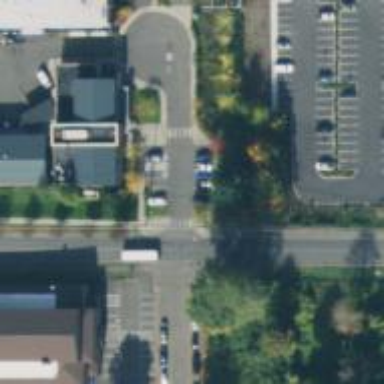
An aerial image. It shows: Crossing road.